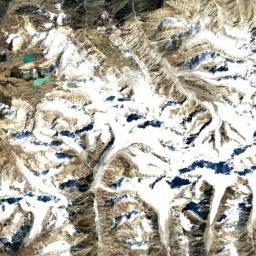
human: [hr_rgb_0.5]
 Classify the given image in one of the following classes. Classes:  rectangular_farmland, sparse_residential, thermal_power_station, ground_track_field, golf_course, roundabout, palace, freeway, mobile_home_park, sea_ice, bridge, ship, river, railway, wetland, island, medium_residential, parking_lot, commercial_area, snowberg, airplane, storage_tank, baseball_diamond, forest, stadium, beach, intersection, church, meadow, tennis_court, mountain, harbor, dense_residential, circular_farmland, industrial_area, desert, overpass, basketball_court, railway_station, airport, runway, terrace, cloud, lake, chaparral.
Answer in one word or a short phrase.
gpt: snowberg